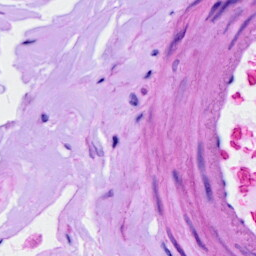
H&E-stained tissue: Ovarian